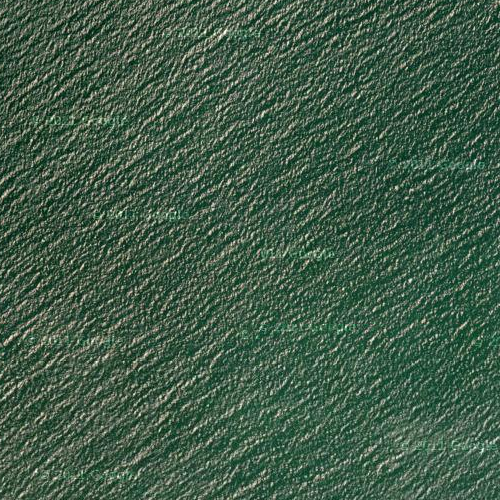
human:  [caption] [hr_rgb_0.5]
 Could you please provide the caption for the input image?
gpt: A part of ocean with deep green waters .

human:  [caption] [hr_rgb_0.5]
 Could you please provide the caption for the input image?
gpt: This is a part of deep green sparkling sea .

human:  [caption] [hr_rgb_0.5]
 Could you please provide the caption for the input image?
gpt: This is a part of deep green sparkling sea .

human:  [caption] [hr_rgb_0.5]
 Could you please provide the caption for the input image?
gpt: This is a part of ocean with deep green water .

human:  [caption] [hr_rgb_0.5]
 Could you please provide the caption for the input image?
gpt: This is a part of ocean with deep green water shining .